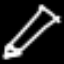
Label: pencil